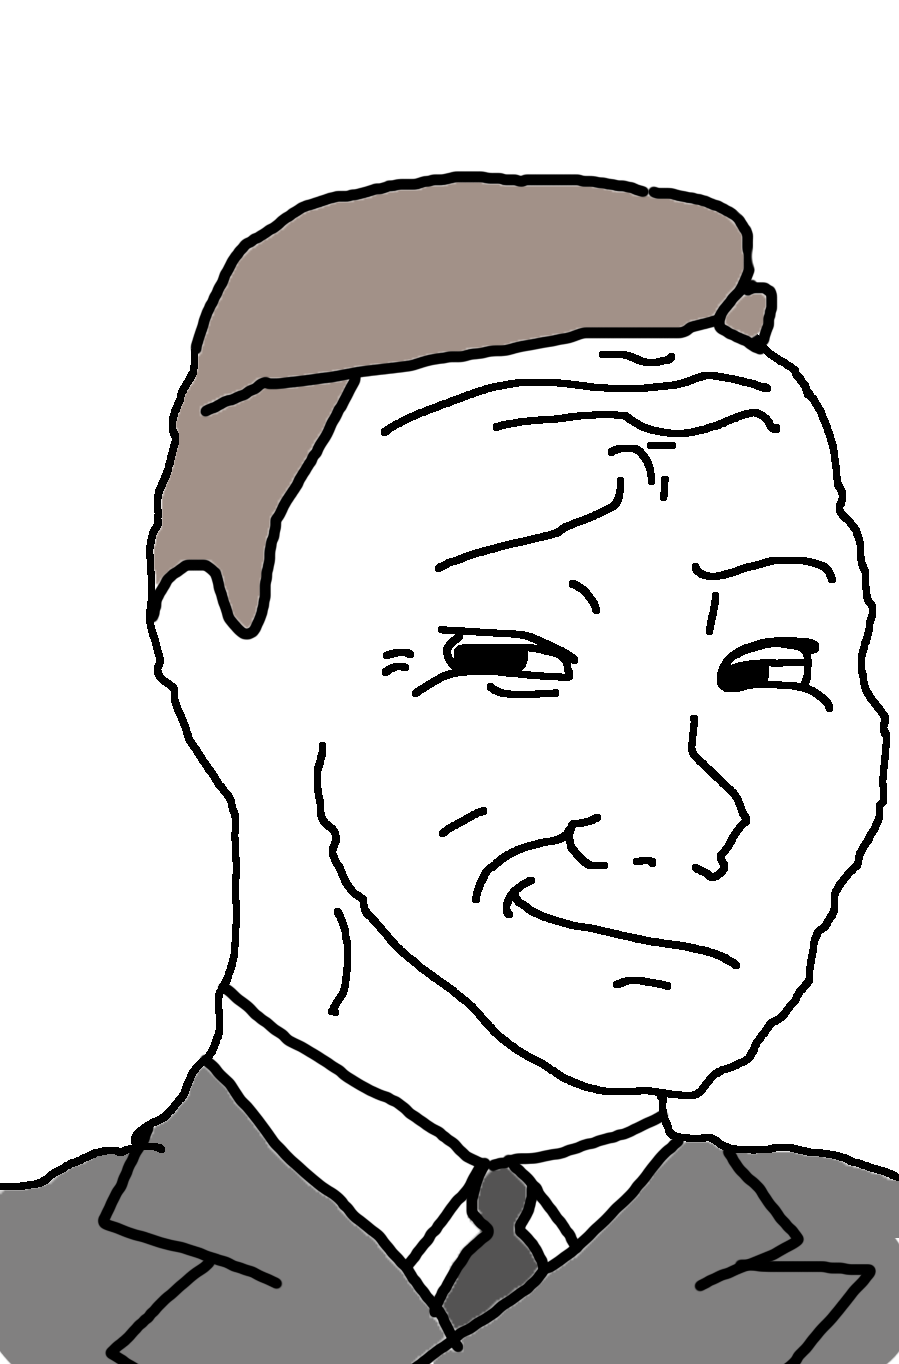
Label: 5_Smugjak